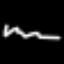
Label: squiggle